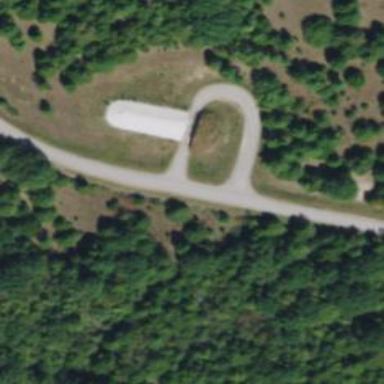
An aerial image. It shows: Military bunker.